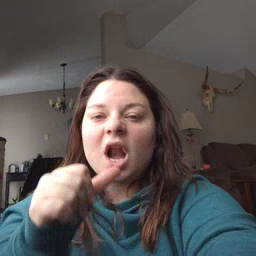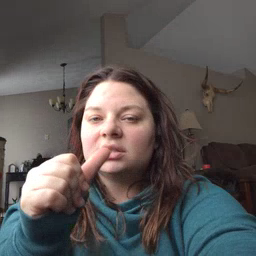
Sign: nuts